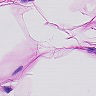
Metastatic tissue present: no